Interaction volume radius: 5 \u00c5
Interaction volume height: 20 \u00c5
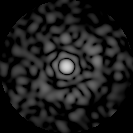
Disorder parameter: 0.7975